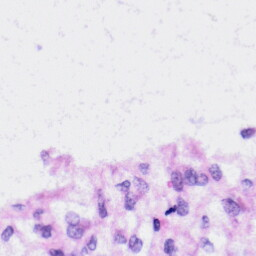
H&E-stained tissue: Liver